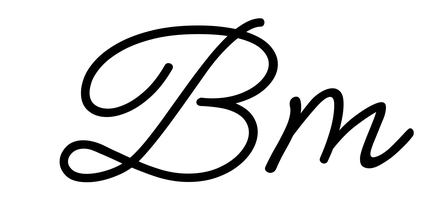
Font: MeowScript-Regular